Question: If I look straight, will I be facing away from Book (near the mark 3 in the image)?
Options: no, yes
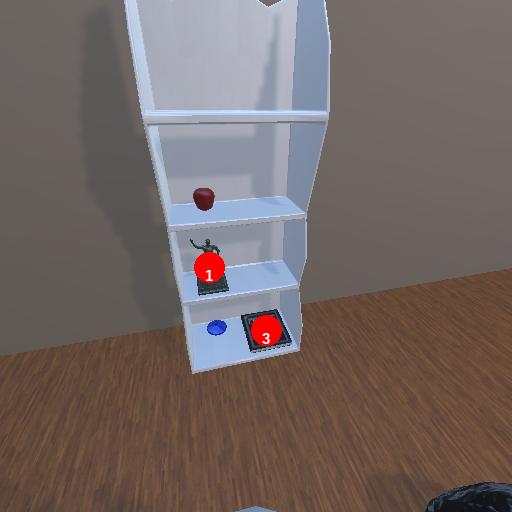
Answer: no